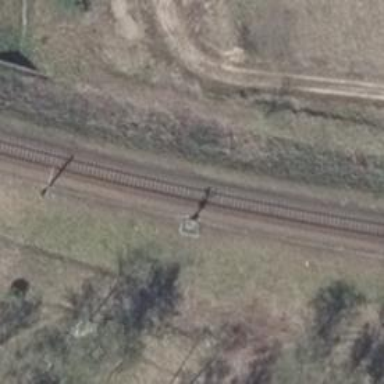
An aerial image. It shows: Railway signal.